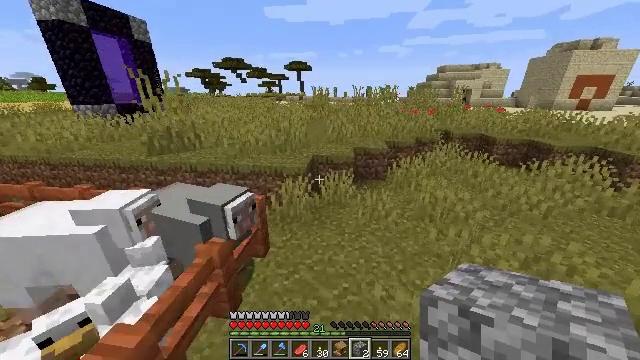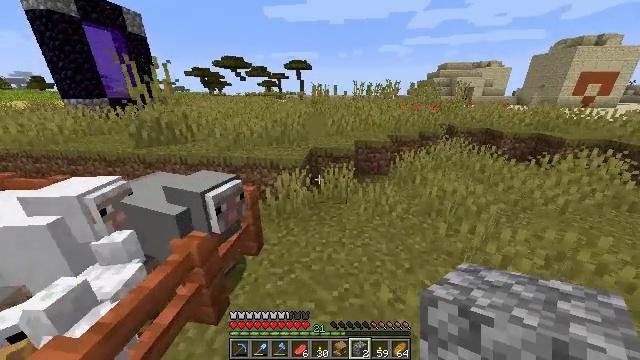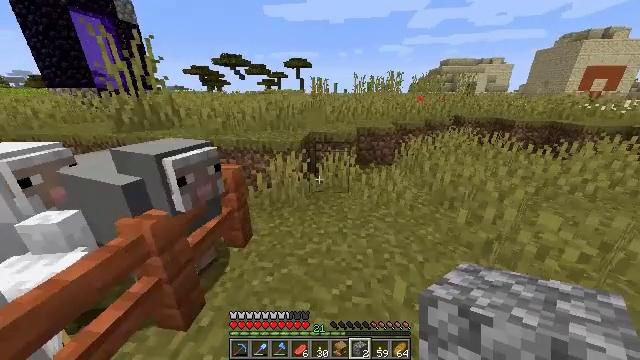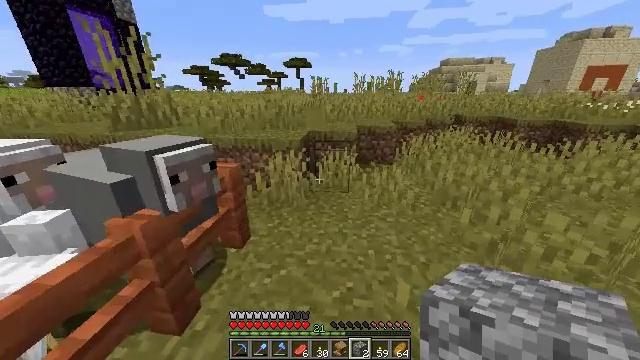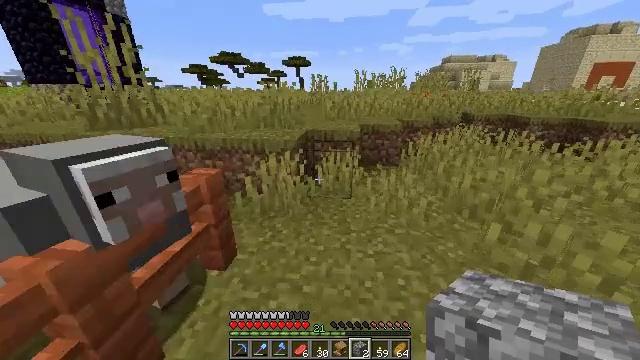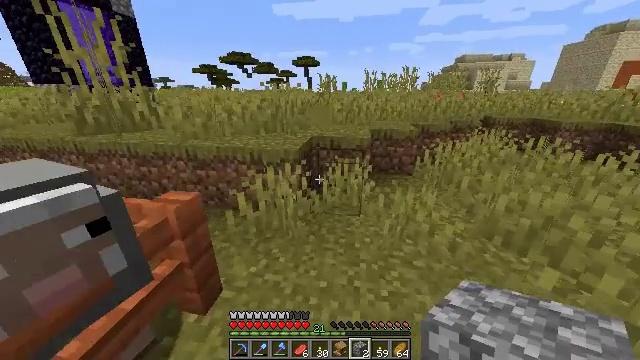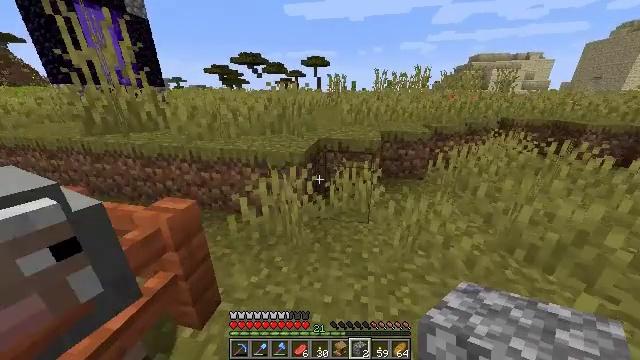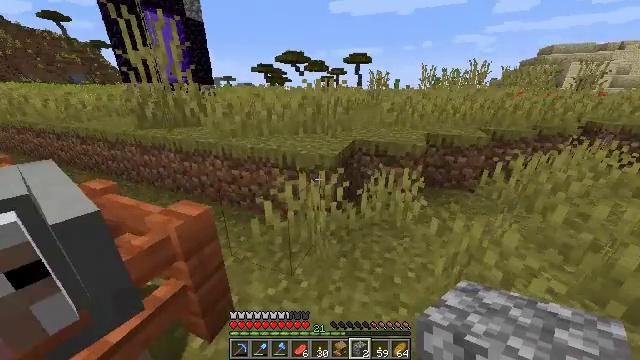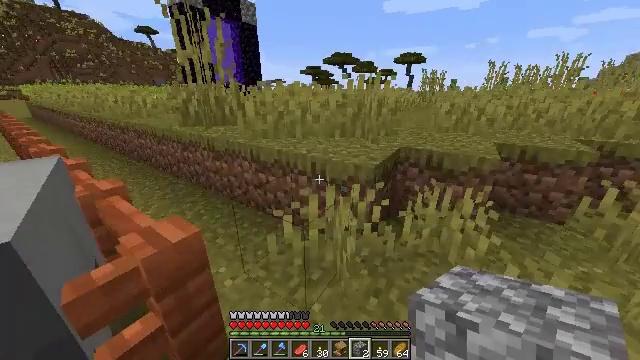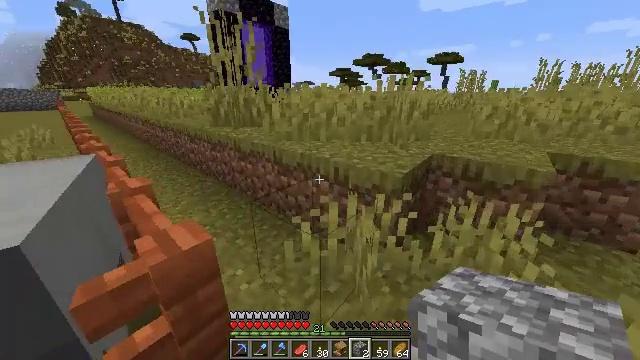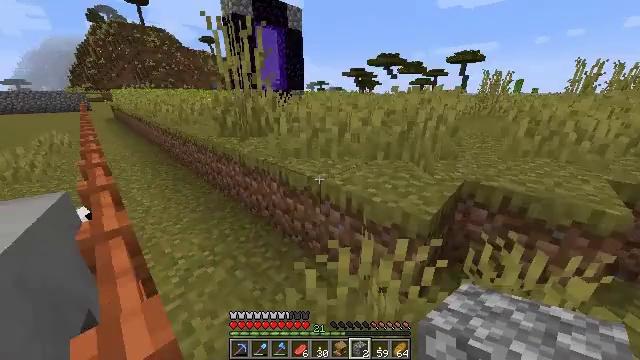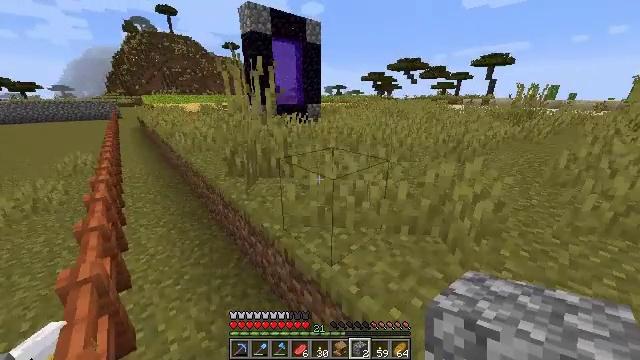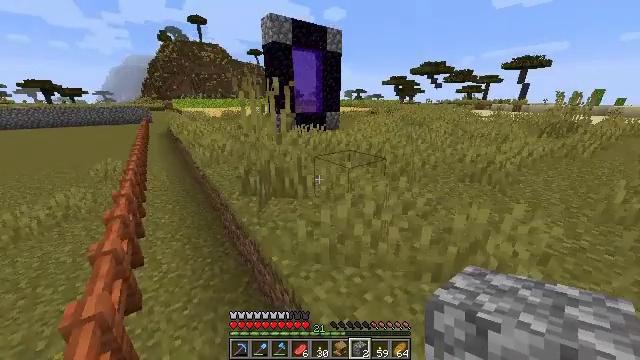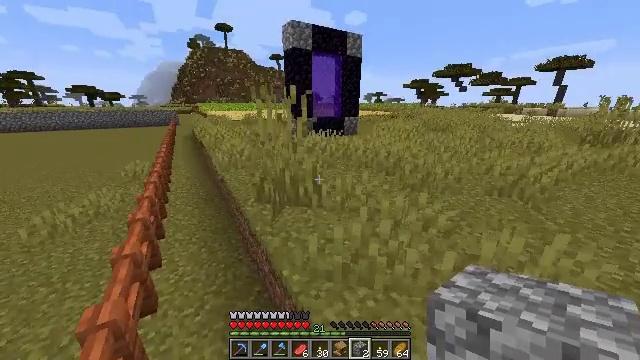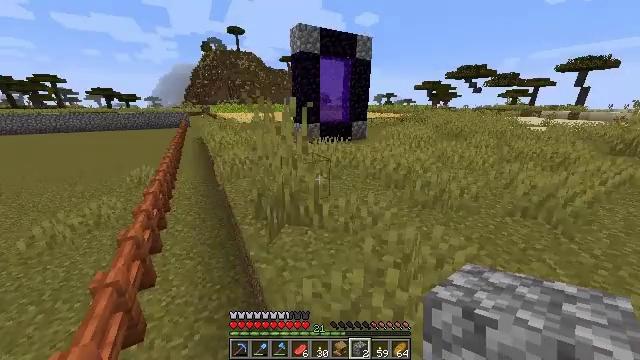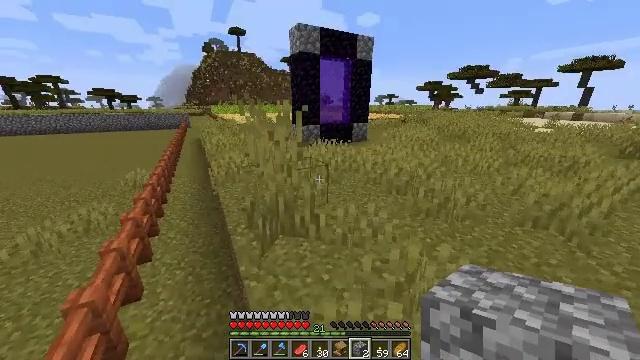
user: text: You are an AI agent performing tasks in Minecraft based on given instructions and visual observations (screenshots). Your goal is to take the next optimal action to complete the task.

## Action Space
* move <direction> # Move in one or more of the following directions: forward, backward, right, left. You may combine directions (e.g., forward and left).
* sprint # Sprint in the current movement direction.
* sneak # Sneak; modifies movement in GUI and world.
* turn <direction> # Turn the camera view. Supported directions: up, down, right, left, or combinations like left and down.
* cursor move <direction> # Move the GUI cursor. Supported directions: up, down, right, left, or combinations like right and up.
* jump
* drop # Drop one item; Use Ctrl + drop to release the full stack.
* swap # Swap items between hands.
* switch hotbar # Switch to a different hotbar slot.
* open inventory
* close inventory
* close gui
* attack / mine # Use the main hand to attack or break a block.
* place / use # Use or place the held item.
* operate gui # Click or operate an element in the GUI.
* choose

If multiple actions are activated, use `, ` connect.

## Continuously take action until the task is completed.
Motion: motion action
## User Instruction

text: Collect sugar cane near water sources.
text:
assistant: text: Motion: move forward, sprint
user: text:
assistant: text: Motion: move forward, sprint
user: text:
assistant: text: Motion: move forward, sprint
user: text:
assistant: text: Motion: move forward, sprint
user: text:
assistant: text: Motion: move forward, sprint, turn left
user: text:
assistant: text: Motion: move forward, sprint, turn left
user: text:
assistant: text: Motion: move forward, sprint, turn left
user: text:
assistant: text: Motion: move forward, sprint, turn left
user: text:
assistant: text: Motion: move forward, sprint, turn left
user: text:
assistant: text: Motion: move forward, sprint, turn left, jump
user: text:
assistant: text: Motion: move forward, sprint, turn left, jump
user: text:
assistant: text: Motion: move forward, sprint, turn left, jump
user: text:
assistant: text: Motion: move forward, sprint, turn left, jump
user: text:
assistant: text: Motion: move forward, sprint, turn left, jump
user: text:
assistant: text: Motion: move forward, sprint
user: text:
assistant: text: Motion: move forward, sprint
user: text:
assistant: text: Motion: move forward, sprint, turn left and up
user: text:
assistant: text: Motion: move forward, sprint, turn left
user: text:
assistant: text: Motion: move forward, sprint, turn left
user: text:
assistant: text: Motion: move forward, sprint, turn left, jump
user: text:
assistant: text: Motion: move forward, sprint, turn left, jump
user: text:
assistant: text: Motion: move forward, sprint, turn left, jump
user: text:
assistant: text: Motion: move forward, sprint, turn left, jump
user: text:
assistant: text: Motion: move forward, sprint, jump
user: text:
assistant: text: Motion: move forward, sprint, jump
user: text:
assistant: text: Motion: move forward, sprint, jump
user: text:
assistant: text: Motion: move forward, sprint, jump
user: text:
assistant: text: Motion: move forward, sprint, jump
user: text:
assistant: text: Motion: move forward, sprint, jump
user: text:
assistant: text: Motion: move forward, sprint, turn left, jump